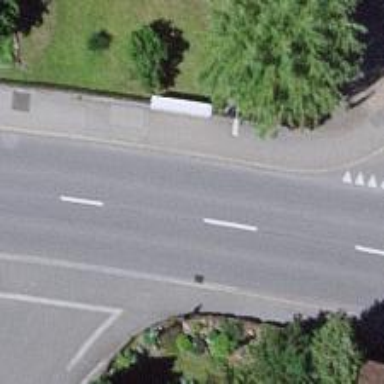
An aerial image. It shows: Public transport stop position.